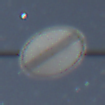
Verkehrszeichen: EndeSaemtlicherBegrenzungen
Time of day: Night
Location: Outdoor (Nature)
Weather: Clear
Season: NotSpecified
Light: Natural